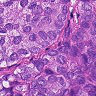
Metastatic tissue present: yes